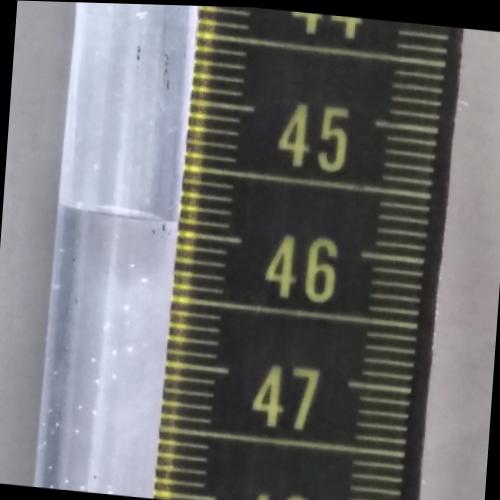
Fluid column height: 45.9 cm